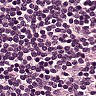
Metastatic tissue present: no